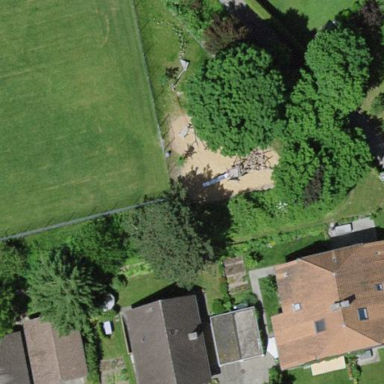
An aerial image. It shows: Playground area for leisure activities on the land.